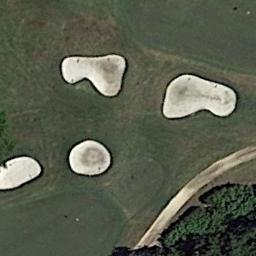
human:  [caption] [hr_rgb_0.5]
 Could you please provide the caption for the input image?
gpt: The golf course has some fairways and sandpits and a road goes through the golf course .

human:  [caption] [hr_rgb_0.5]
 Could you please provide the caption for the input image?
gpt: A road is next to the golf course .

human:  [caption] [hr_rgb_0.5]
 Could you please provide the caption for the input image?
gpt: There are several bunkers and a path on a large green lawn on the golf course and many trees .

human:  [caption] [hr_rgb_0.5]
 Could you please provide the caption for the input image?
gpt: There are three bunkers and a winding road in this area .

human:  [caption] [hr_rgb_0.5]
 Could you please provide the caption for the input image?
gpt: There are four bunkers on the golf course .